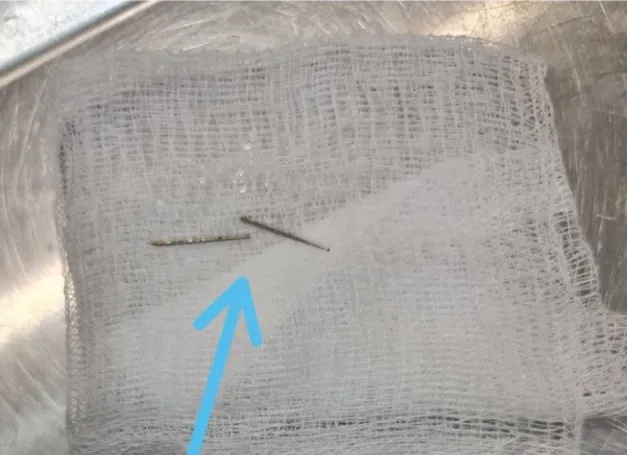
The blue arrow points to the 2 metallic objects retrieved in surgery that penetrated the dura and were partially lodged in the parenchyma of the brainstem. Each measured ~ 20 mm (0.75 inches) in length.
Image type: pathology (fish)